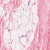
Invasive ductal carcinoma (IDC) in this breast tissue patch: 0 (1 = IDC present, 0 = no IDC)